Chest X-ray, PA view. Patient: 26 years old, sex F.
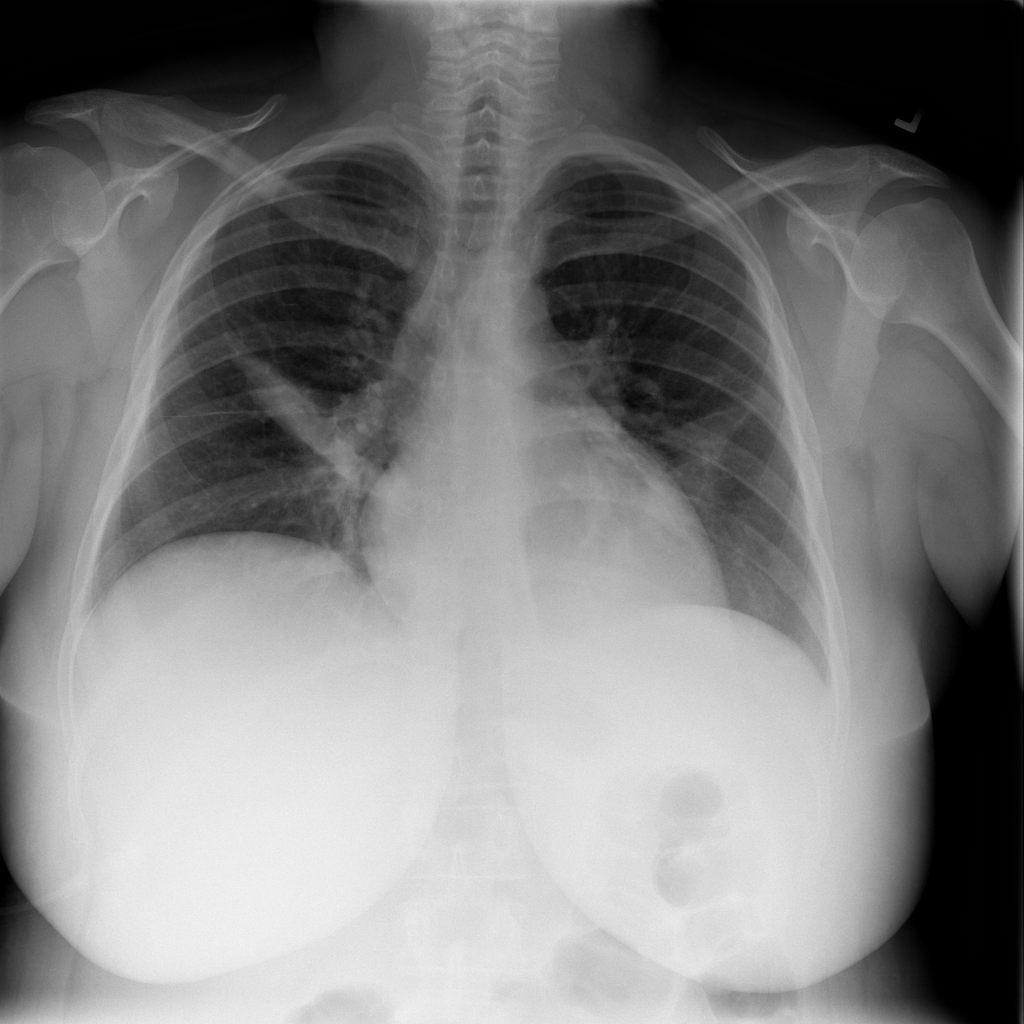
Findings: Infiltration